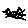
Label: cat